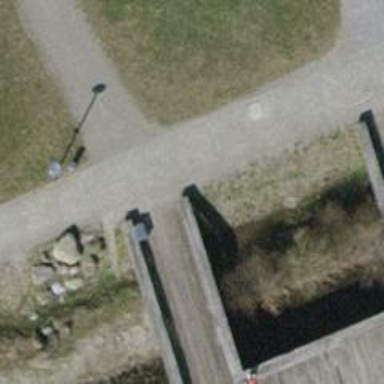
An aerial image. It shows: Footway.